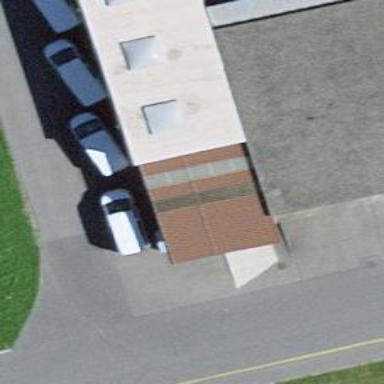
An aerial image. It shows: View of roof of building.